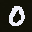
Label: 0